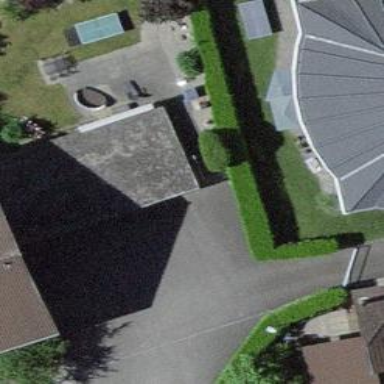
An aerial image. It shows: Garage.